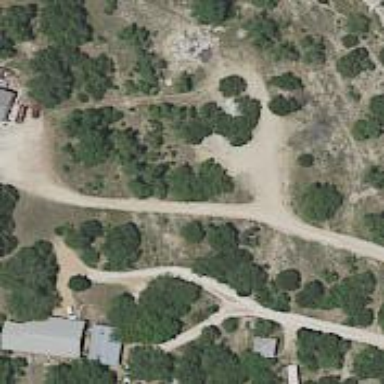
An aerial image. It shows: Driveway leading to service road.